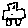
Label: car